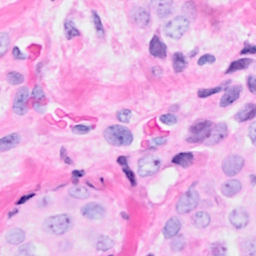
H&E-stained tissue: Breast